Question: (Windows CE 7)
If i give "clean sysgen" (blddemo clean -q), i'm getting following errors:
'''
SYSGEN: BUILDMSG: Found localized resources for Languages ( <PHONE> 0409 040c <PHONE> <PHONE> <PHONE> 041d 0804 0c0a)
Res2Res: ERROR: Failed CreateFileW("C:\DOCUME~1\KESHAV~1.IWA\LOCALS~1\Temp\R2R1000.tmp", RW, RW, 0, Existing, Normal, 0), GetLastError = 5. {log="C:\WINCE700uild.log(18570)"}
Res2Res: ERROR: Failed CreateFileW("C:\DOCUME~1\KESHAV~1.IWA\LOCALS~1\Temp\R2R1000.tmp", RW, RW, 0, Existing, Normal, 0), GetLastError = 5. {log="C:\WINCE700uild.log(18571)"}
NMAKE : fatal error U1077: 'C:\WINCE700\public\common\oak\Bin\i386
es2res.EXE' : return code '0xffffffff' {log="C:\WINCE700uild.log(18572)"}
NMAKE : fatal error U1077: 'C:\WINCE700\sdkin\i386
make.exe' : return code '0x2' {log="C:\WINCE700uild.log(18574)"}
SYSGEN: ERROR: error(s) in sysgen phase ( ie7 ) {log="C:\WINCE700uild.log(18576)"}
'''
(Error list:

Later, if i give "sysgen" (blddemo -q), there will not be any errors and build successful.
What is the reason of this error?
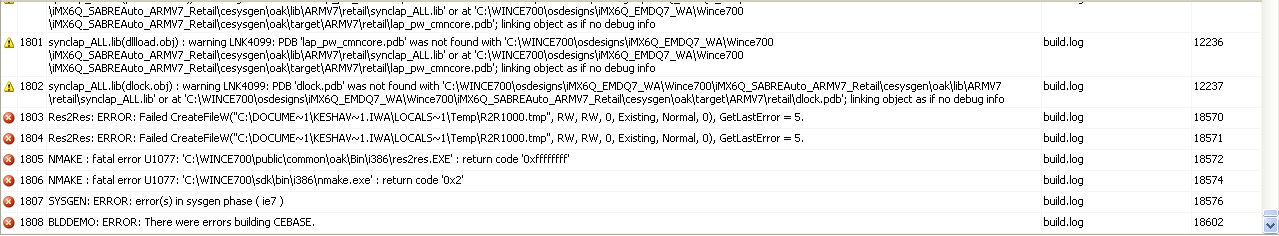
Answer: This error was because of Antivirus agent (Symantec Endpoint Protection) running on my system.
It is solved by disabling the SEP program.